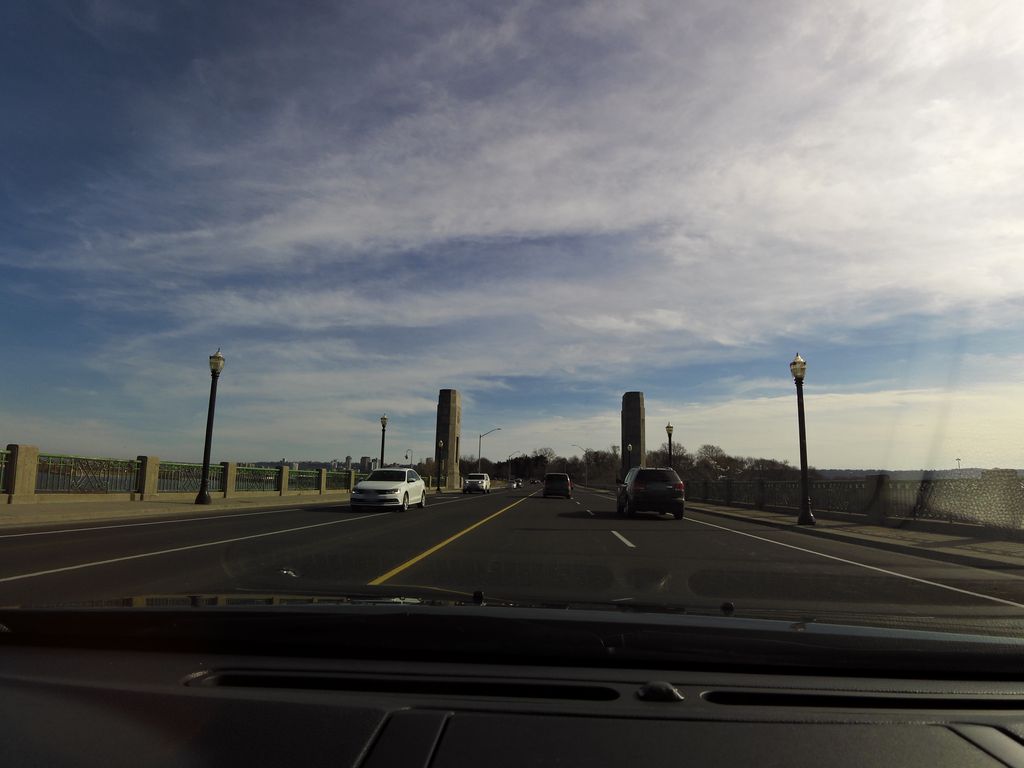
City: hamilton